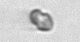
Label: Heterocapsa_rotundata